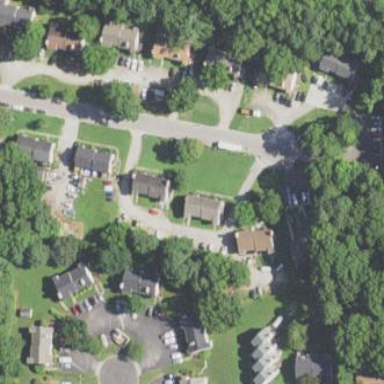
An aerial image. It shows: Residential area within neighborhood.